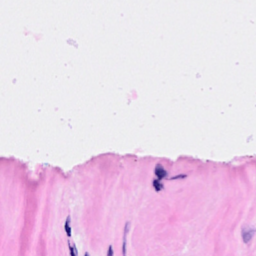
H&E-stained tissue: Breast